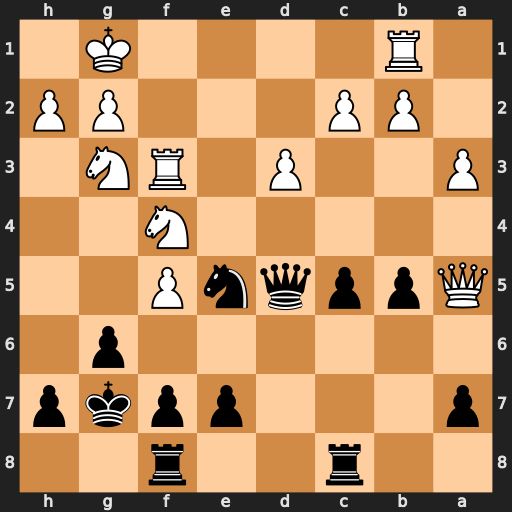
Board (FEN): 2r2r2/p3ppkp/6p1/QppqnP2/5N2/P2P1RN1/1PP3PP/1R4K1
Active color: b
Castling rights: -
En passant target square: -
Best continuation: Nxf3+ gxf3 Qd4+ Kg2 Qxf4